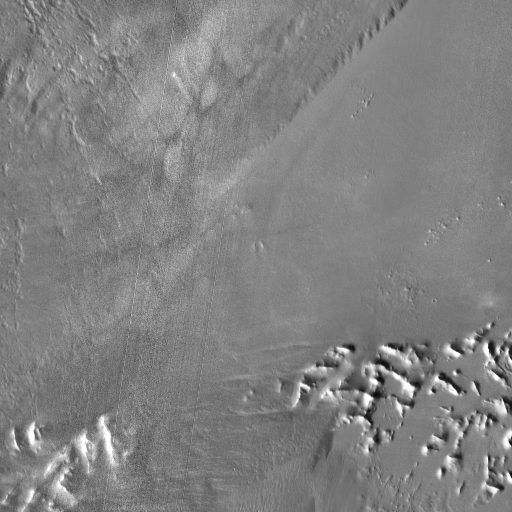
Crater classes present: Background, Other, Buried, Secondary